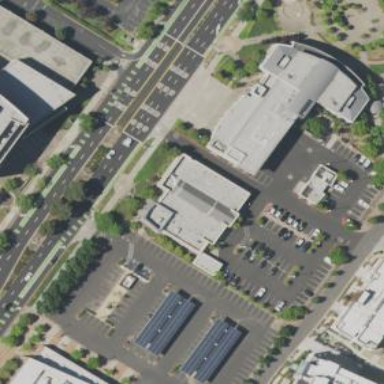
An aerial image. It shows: Police building.